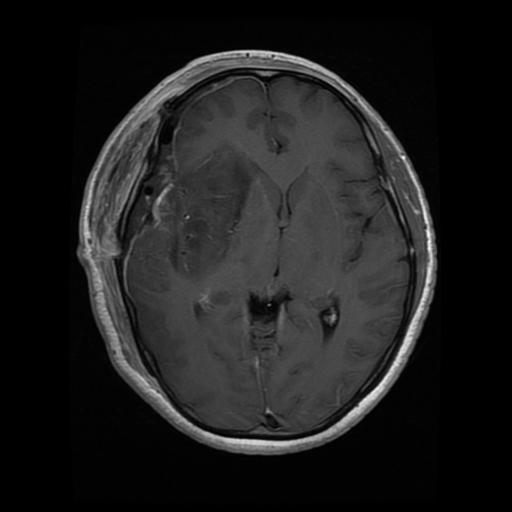
Label: glioma